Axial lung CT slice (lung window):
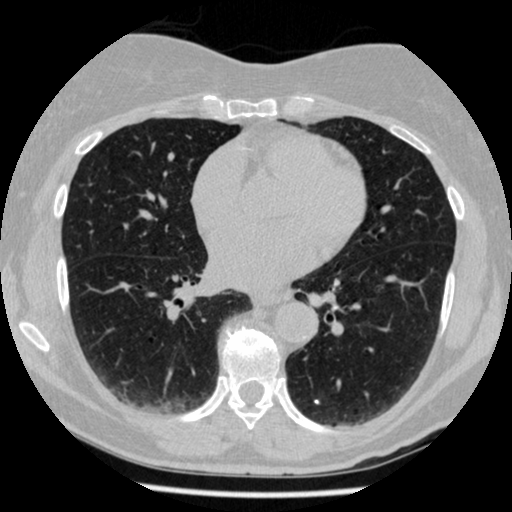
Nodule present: no